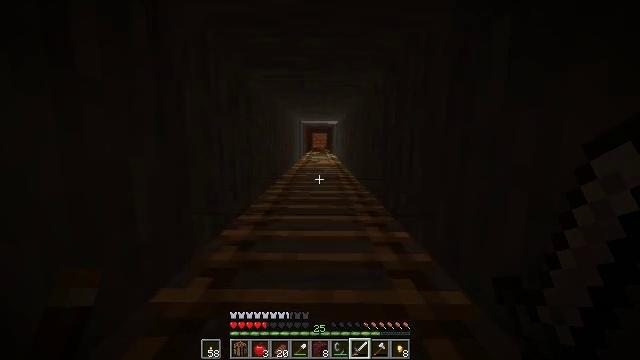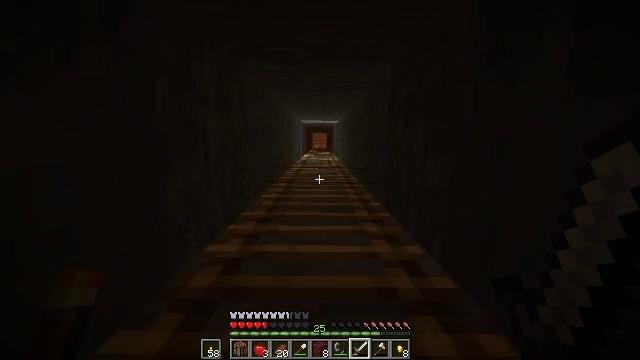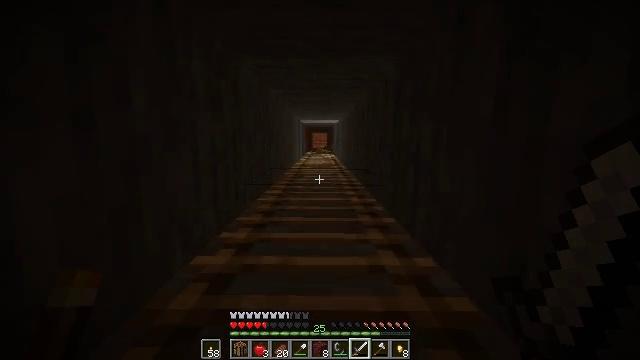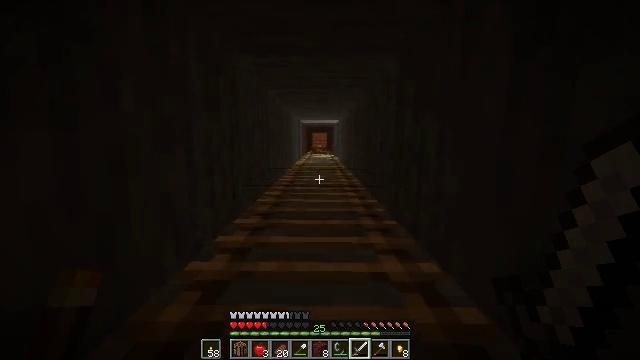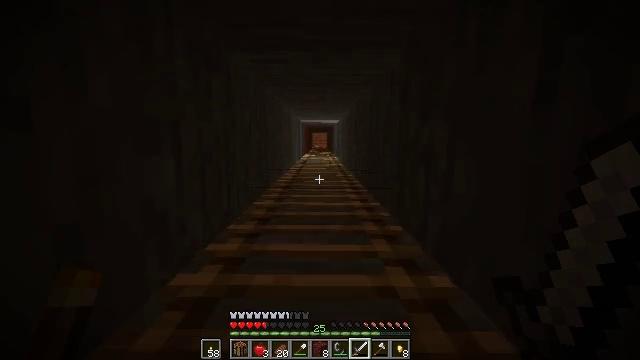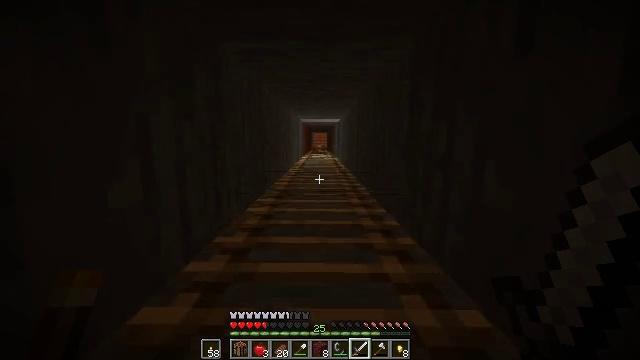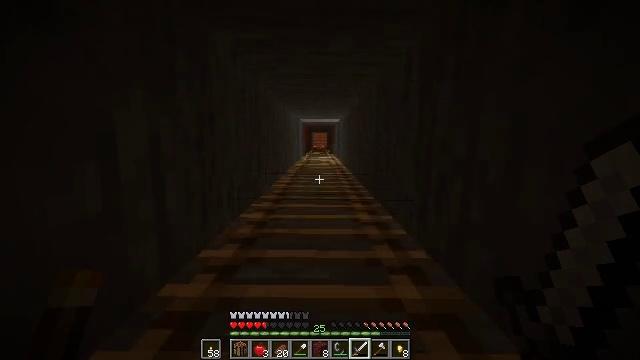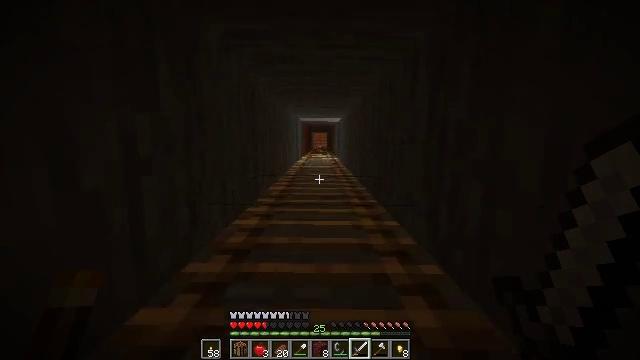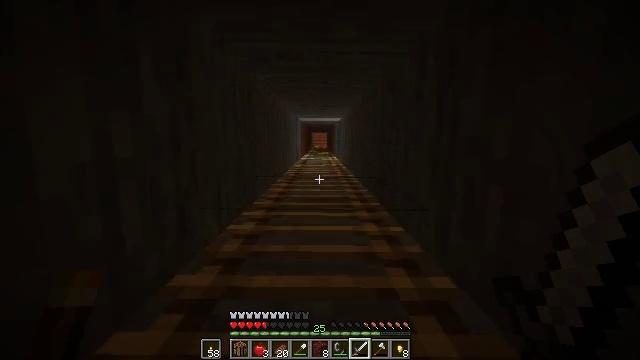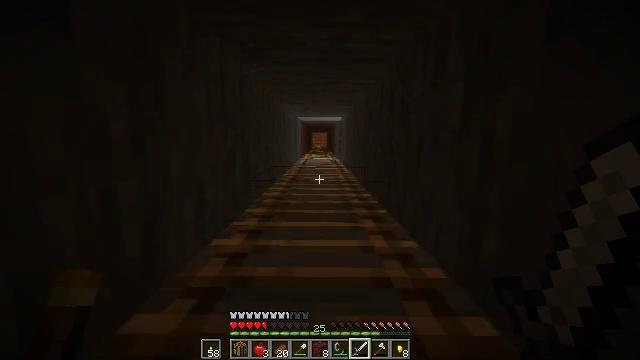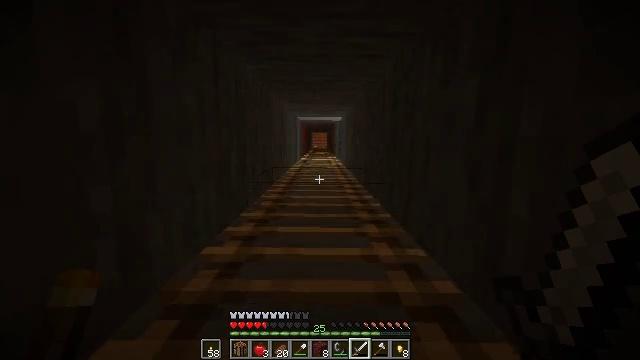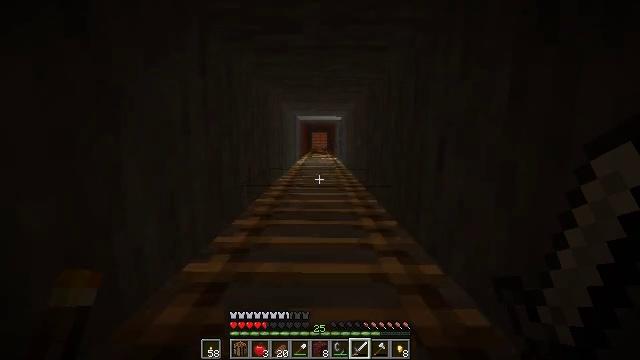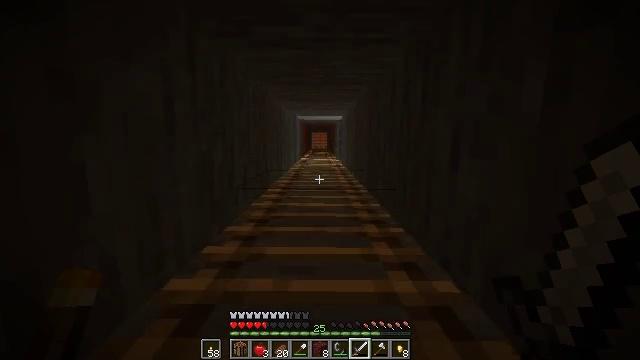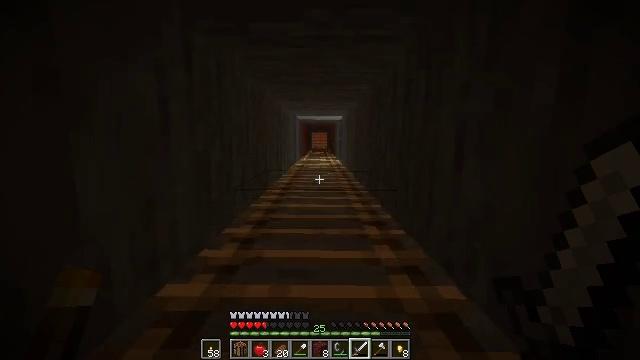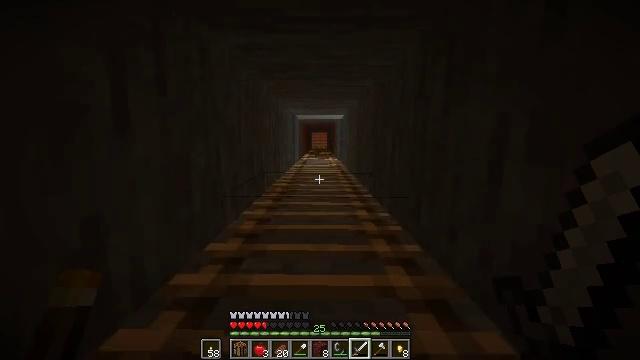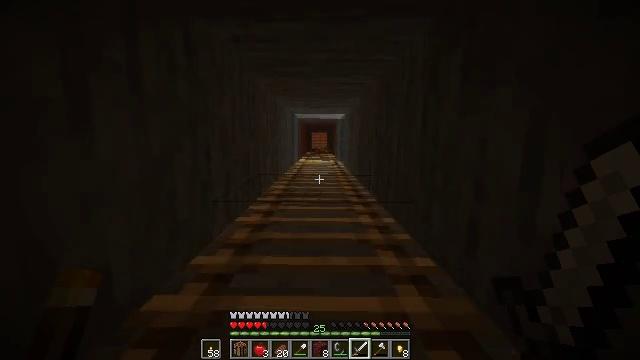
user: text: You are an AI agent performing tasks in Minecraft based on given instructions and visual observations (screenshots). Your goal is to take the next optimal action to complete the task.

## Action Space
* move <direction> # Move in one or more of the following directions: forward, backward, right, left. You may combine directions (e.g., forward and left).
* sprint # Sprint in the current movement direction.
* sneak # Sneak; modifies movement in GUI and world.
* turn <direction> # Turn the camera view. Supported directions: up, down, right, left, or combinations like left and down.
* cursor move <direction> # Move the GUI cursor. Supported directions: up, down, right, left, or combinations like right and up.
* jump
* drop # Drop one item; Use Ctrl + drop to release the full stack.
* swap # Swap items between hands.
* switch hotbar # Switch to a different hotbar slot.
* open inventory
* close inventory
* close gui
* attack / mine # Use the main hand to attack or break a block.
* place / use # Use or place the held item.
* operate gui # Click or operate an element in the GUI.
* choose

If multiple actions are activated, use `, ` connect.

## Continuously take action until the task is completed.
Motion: motion action
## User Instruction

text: Use a crafting table to craft a diamond sword.
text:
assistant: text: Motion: move forward, jump
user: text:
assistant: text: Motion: move forward, jump
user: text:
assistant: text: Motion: move forward, jump
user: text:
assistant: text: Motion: move forward, jump
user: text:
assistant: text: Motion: move forward, jump
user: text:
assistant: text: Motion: move forward, jump
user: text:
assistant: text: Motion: move forward, jump
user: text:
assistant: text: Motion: move forward, jump
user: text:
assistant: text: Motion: move forward, jump
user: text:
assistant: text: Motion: move forward, jump
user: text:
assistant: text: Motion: move forward, jump
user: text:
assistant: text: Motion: move forward, jump
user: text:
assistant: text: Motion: move forward, jump
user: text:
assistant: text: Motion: move forward, jump
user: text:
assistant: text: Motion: move forward, jump
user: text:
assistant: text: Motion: move forward, jump
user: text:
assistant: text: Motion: move forward, jump
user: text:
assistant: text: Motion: move forward, jump
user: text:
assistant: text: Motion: move forward, jump
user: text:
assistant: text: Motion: move forward, jump
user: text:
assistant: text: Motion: move forward, jump
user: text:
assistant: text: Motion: move forward, jump
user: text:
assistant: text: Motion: move forward, jump
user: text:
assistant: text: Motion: move forward, jump
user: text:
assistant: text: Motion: move forward, jump
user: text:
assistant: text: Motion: move forward, jump
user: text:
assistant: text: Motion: move forward, jump
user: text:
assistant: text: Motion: move forward, jump
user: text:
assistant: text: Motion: move forward, jump
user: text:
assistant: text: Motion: move forward, jump